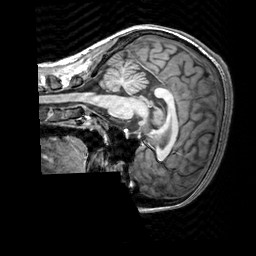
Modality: T1w
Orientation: sagittal
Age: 21
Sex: female
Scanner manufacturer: siemens
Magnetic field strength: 3 T
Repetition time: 2.3 s
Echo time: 0.00303 s